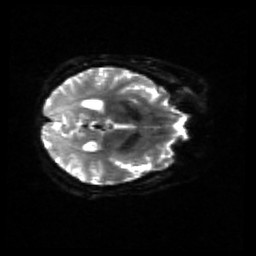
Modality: sbref
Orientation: axial
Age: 55
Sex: female
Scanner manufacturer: siemens
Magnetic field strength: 3 T
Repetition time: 4.71 s
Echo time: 0.0906 s